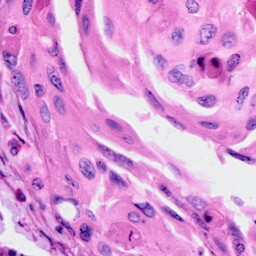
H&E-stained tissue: Cervix